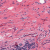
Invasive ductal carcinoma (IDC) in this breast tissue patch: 0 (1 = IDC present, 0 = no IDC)